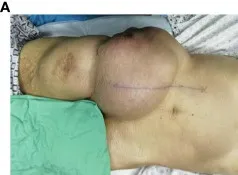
Excision of the appendix and periappendiceal mass, right iliofoliac lumbar mass resection, right subinguinal and suprafemoral mass resection. (A) Surgical area.
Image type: medical_photograph (skin_photograph)